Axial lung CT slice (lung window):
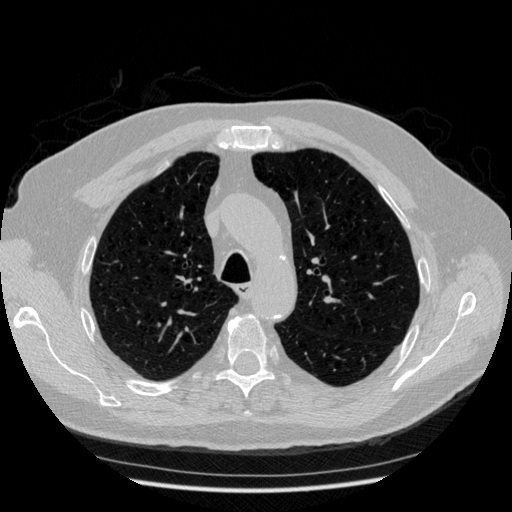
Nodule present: no